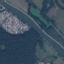
Land use / land cover: River